Question: How can I achieve the following in CSS:
The right div should have a width depending on the text (wrap_content).
The left div should fill the remaining space (width = 100% - right div).
(Assume that the right div has a max-width of 50px and for smaller text it should wrap the text)

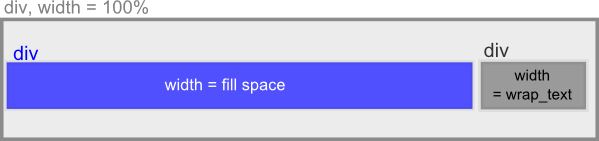
Answer: You could 'float' the column, and hide the horizontal overflow of the column by 'overflow-x: hidden;', as follows:
'''
.right {
max-width: 50px;
float: right;
}
.left { overflow-x: hidden; }
'''
'''
<div class="right">Text</div>
<div class="left"> ... </div>
'''
<URL>.